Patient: sex F, age 54
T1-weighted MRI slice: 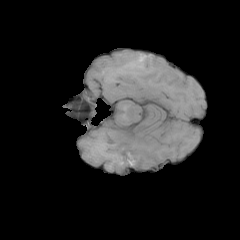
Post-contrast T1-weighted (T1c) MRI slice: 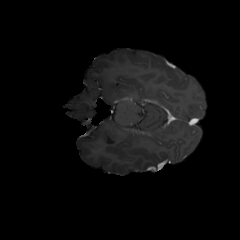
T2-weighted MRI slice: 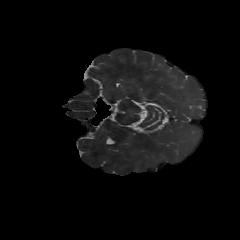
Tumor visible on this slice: no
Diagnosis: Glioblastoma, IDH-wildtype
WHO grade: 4